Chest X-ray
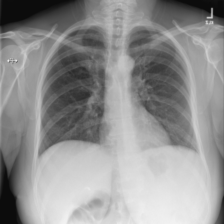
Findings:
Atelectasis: negative
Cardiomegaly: negative
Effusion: negative
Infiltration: negative
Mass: negative
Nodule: negative
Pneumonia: negative
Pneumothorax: negative
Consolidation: negative
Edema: negative
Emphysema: negative
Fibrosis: negative
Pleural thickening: negative
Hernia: negative